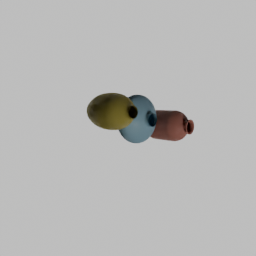
Label: decoration